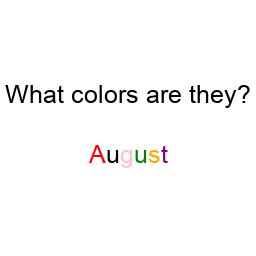
Color: red, black, pink, green, orange, purple
Background color: white
Question text color: black